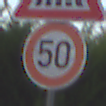
Verkehrszeichen: Geschwindigkeit50
Zusatzzeichen oben: FussgaengerueberwegLinks
Umgebung: Outdoor, Urban
Tageszeit: SunriseSunset
Wetter: Clear
Licht: Natural
Jahreszeit: NotSpecified
Kontrast: LowContrast